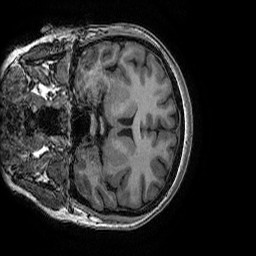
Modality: T1w
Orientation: coronal
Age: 21
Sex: female
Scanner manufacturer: ge
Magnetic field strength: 3 T
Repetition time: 0.008184 s
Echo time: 0.003192 s